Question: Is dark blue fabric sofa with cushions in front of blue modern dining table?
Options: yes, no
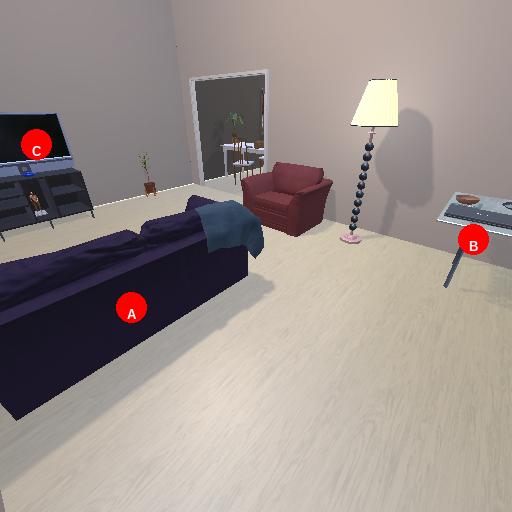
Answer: yes